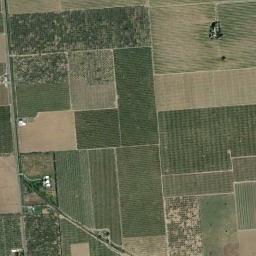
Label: rectangular_farmland